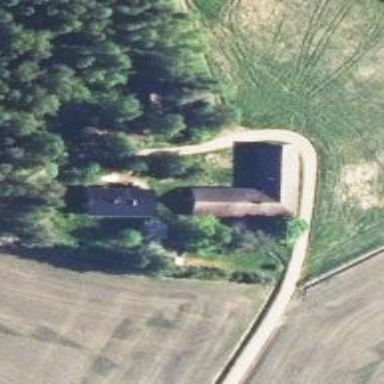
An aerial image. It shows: Farm.